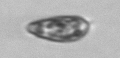
Label: Prorocentrum_triestinum